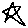
Label: star